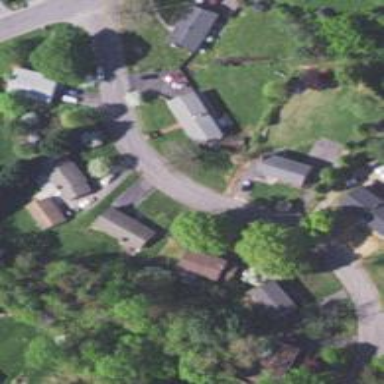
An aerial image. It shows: Neighborhood.